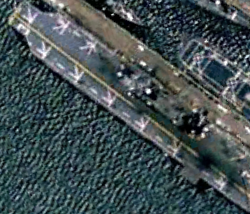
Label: combat